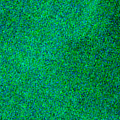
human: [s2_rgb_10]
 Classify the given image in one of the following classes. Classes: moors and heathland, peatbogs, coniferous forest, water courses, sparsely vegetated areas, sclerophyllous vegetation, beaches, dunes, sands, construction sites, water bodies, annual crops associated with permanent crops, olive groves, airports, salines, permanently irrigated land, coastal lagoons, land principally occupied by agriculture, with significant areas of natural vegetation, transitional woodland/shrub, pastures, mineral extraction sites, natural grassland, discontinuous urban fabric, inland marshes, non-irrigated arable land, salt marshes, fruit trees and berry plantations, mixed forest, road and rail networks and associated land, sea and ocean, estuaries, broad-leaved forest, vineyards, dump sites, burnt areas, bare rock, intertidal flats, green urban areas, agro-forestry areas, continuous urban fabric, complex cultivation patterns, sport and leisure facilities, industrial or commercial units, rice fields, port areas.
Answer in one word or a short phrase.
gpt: sea and ocean